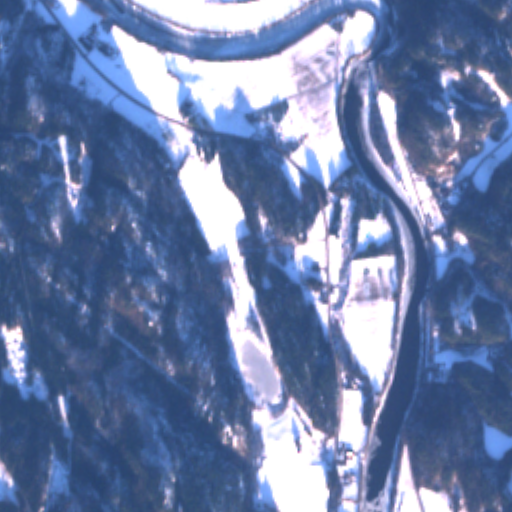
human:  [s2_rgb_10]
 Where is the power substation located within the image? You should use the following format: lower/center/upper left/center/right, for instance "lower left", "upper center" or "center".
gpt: The power substation is located in the center of the image.
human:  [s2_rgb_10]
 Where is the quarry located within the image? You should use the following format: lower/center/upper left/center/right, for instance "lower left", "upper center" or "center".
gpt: There is no quarry in the image.